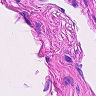
Metastatic tissue present: no